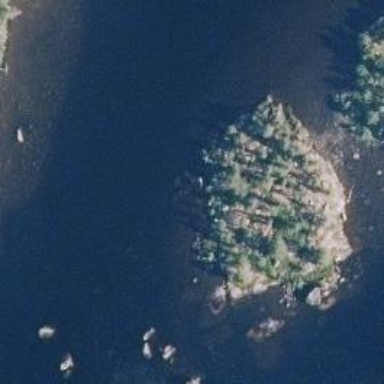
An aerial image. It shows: Islet.